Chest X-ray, PA view. Patient: 42 years old, sex F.
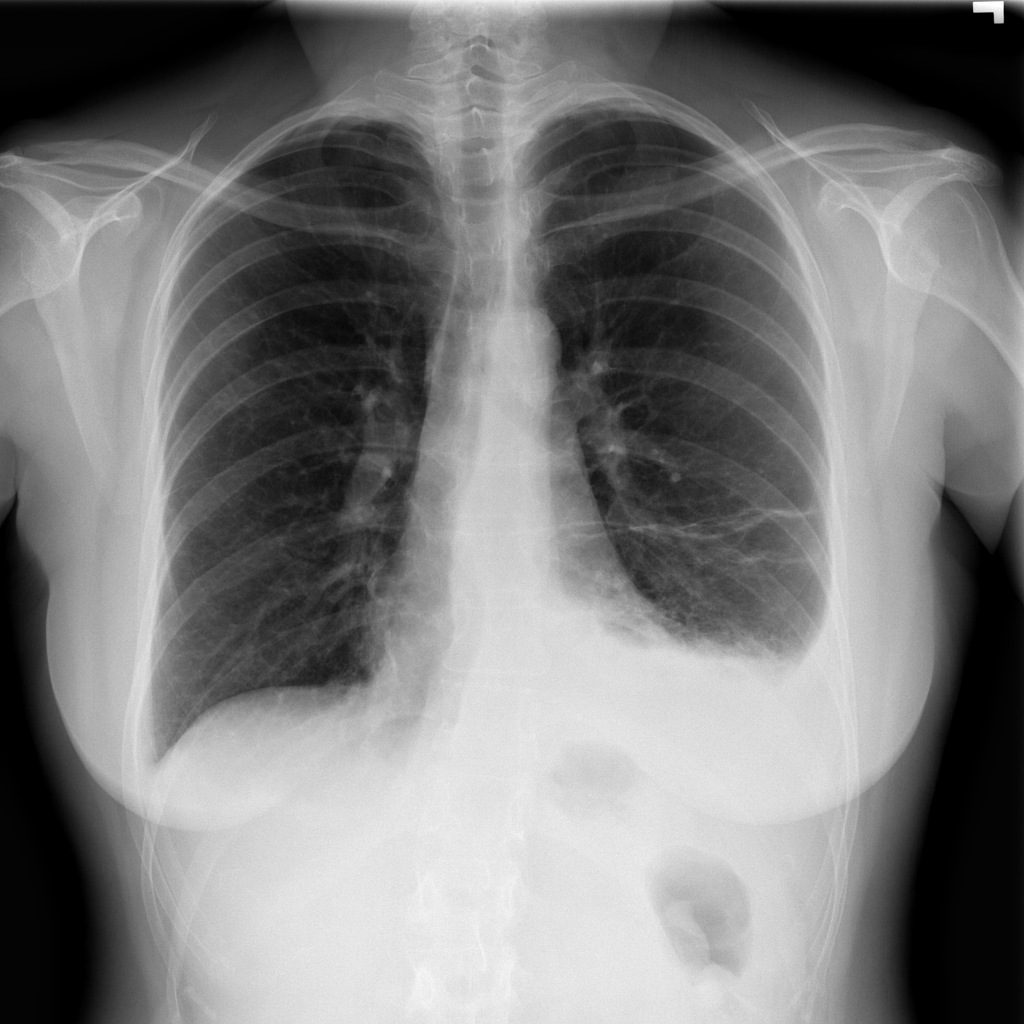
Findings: Effusion